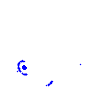
Particle: pion